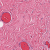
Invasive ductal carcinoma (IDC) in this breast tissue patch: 0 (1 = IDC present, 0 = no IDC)